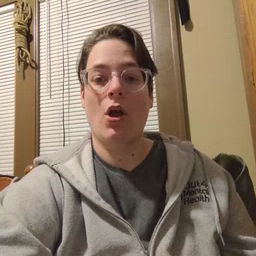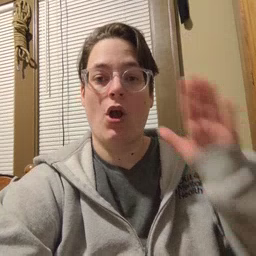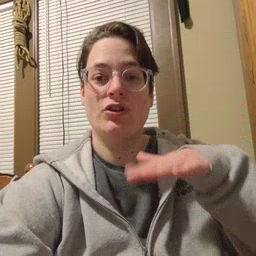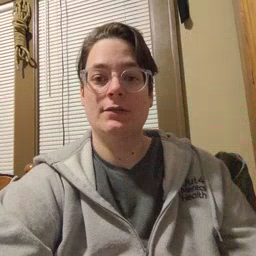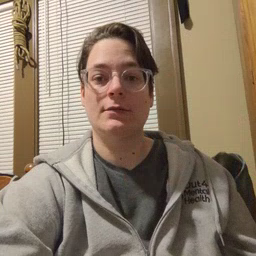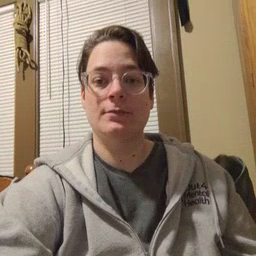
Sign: on